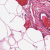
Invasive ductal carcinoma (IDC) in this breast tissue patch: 0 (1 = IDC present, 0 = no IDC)